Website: lowes
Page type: receipt
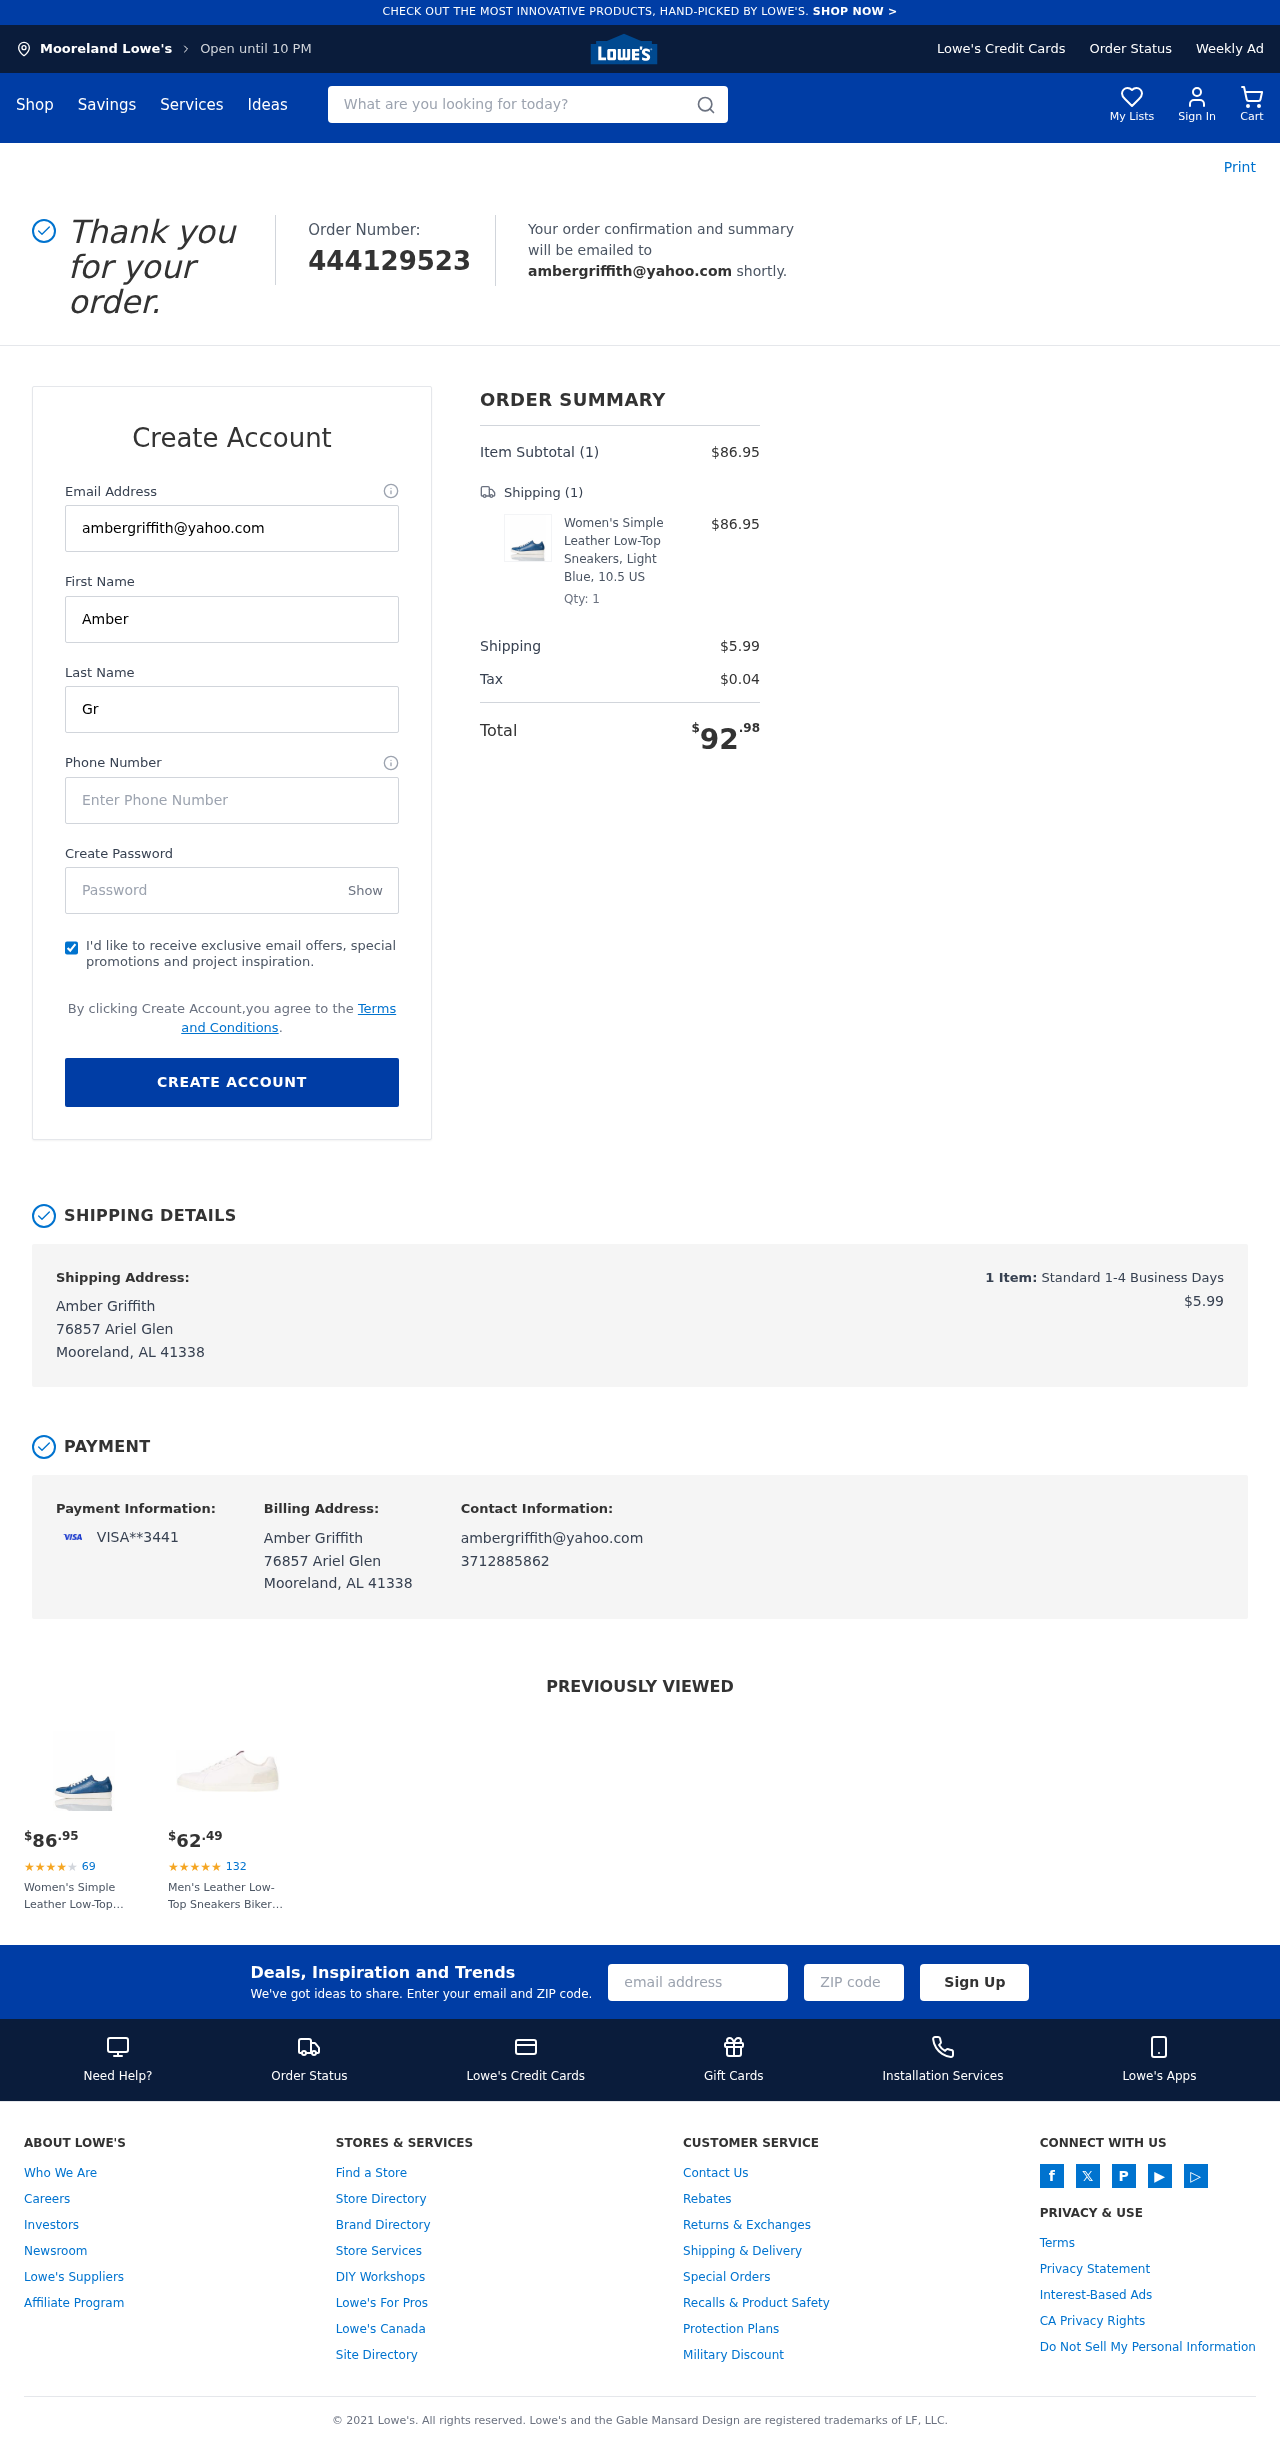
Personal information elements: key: PII_CARD_LAST4
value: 3441
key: PII_CARD_TYPE
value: VISA
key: PII_CITY
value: Mooreland
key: PII_EMAIL
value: ambergriffith@yahoo.com
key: PII_FULLNAME
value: Amber Griffith
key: PII_PHONE
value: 3712885862
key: PII_STREET
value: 76857 Ariel Glen
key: PII_FIRSTNAME
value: Amber
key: PII_LASTNAME
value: Griffith
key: PII_CITY_STATE_ZIP
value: Mooreland, AL 41338
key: PII_FULLNAME2
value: Amber Griffith
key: PII_FULLNAME3
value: Amber Griffith
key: PII_FIRSTNAME2
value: Amber
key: PII_FIRSTNAME3
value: Amber
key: PII_LASTNAME2
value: Griffith
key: PII_LASTNAME3
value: Griffith
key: PII_FIRSTNAME_DERIVED
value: Amber
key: PII_LASTNAME_DERIVED
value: Griffith
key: PII_FULLNAME_DERIVED
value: Amber Griffith
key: PII_NAME_FULL_DERIVED
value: Amber Griffith
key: PII_POSTCODE
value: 41338
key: PII_STATE_ABBR
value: AL
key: PII_POSTCODE_FULL
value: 41338
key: PII_CITY_STATE
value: Mooreland, AL
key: PII_POSTCODE_NUMERIC
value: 41338
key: PII_EMAIL2
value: ambergriffith@yahoo.com
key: PII_EMAIL3
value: ambergriffith@yahoo.com
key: PII_PHONE_LINE
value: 5862
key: PII_PHONE_SUFFIX
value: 5862
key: PII_PHONE2
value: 3712885862
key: PII_PHONE3
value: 3712885862
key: PII_PHONE_NUMERIC
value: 3712885862
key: PII_PHONE_LINE_NUMERIC
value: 5862
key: PII_PHONE_SUFFIX_NUMERIC
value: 5862
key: PII_PHONE2_NUMERIC
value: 3712885862
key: PII_PHONE3_NUMERIC
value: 3712885862
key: PII_PHONE_DIGITS
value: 3712885862
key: PII_PHONE_LAST4
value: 5862
Product elements: key: PRODUCT1_NAME
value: Women's Simple Leather Low-Top Sneakers, Light Blue, 10.5 US
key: PRODUCT1_PRICE
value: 86.95
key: PRODUCT1_QUANTITY
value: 1
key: PRODUCT2_NAME
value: Men's Leather Low-Top Sneakers Biker Boots, White White, Women 2
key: PRODUCT2_NUM_RATINGS
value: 132
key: PRODUCT2_PRICE
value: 62.49
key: PRODUCT1_PRICE2
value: $86.95
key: PRODUCT1_RATING2
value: ★
★
★
★
★
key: PRODUCT1_NUM_RATINGS2
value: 69
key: PRODUCT1_NAME2
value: Women's Simple Leather Low-Top Sneakers, Light Blue, 10.5 US
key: PRODUCT2_RATING
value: ★
★
★
★
★
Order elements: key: ORDER_ID
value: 444129523
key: ORDER_NUM_ITEMS
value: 1
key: ORDER_SUBTOTAL
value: $86.95
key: ORDER_NUM_ITEMS2
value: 1
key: ORDER_SHIPPING_COST
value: $5.99
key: ORDER_TAX
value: $0.04
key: ORDER_TOTAL
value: $92.98
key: ORDER_NUM_ITEMS3
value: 1
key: ORDER_SHIPPING_COST2
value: $5.99
Search elements: key: HEADER_SEARCH
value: What are you looking for today?